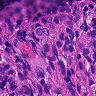
Metastatic tissue present: yes